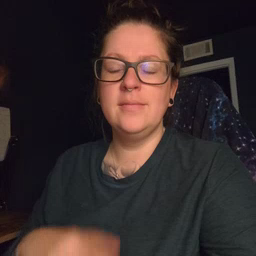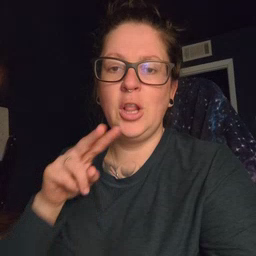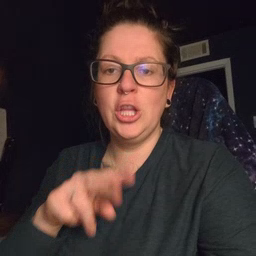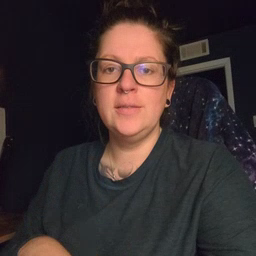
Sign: look